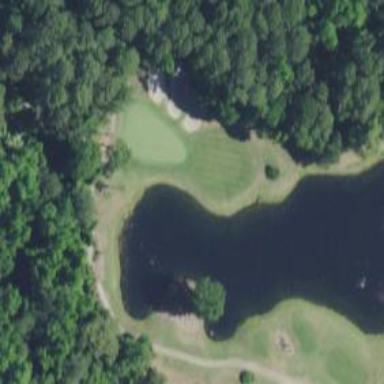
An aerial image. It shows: View of golf hole.